【题型】解答题　【知识点】平面几何　【难度】easy
如图，在 $5 \times 6$ 的网格中，$\triangle ABC$ 的三个顶点均在格点上，请按要求在方格纸上画格点三角形（各顶点都在格点上）。

(1) 在图1中画出 $\triangle BEF$，使它由 $\triangle ABC$ 绕着点 $B$ 旋转得到；

(2) 在图2中找到格点 $M, N$，使得 $\triangle BMN$ 与 $\triangle ABC$ 相似，且相似比为 $\sqrt{2}:1$。
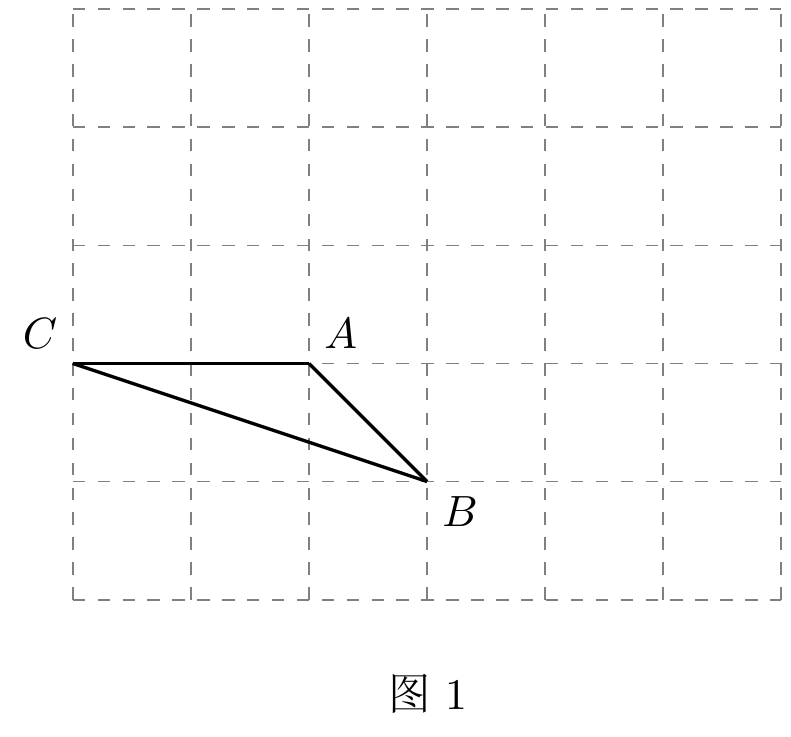
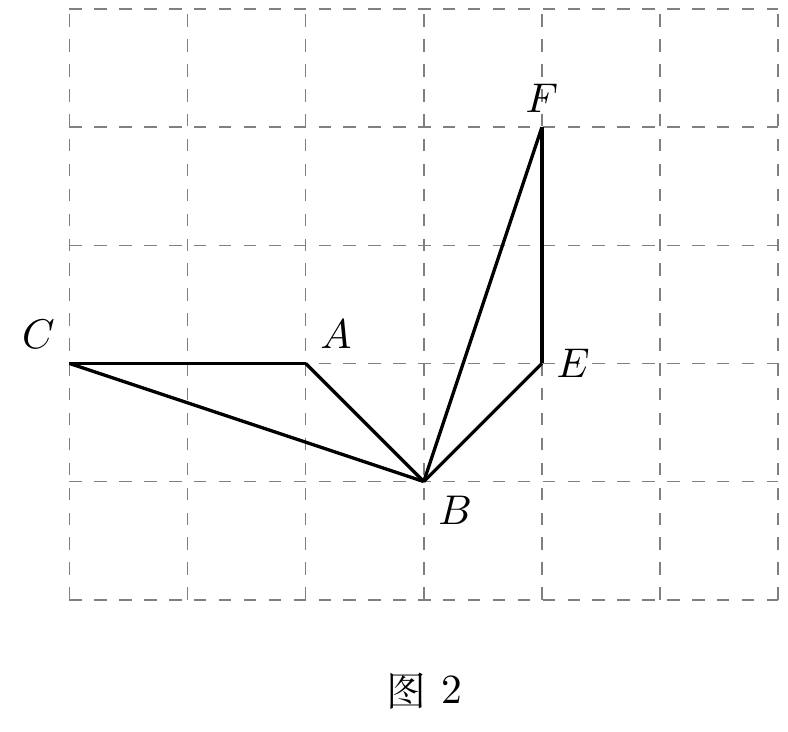
【解答】
解：
(1) 解：如图，$\triangle BEF$ 即为所作：

(2) 解：如图，$\triangle BMN$ 即为所作：

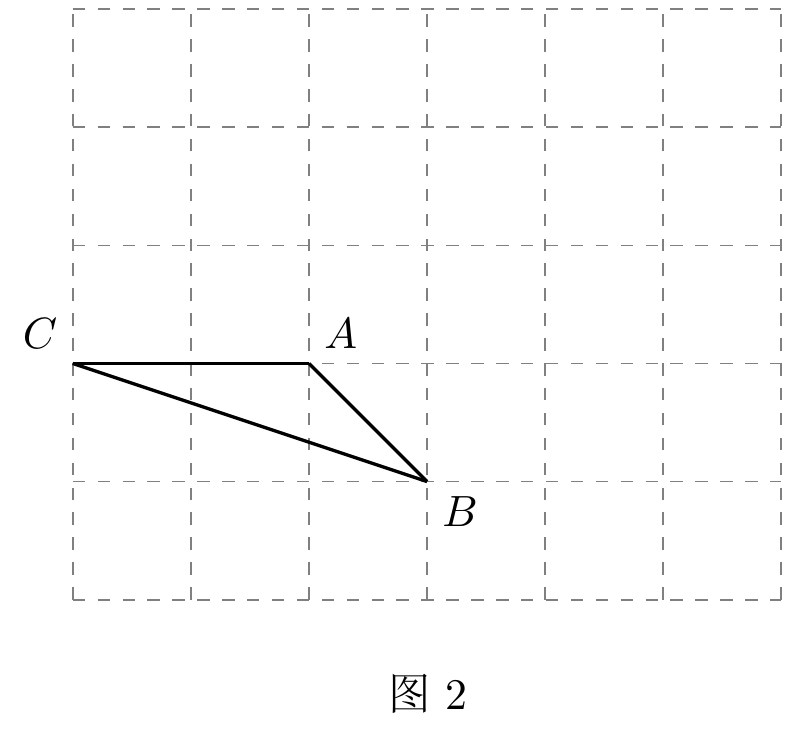
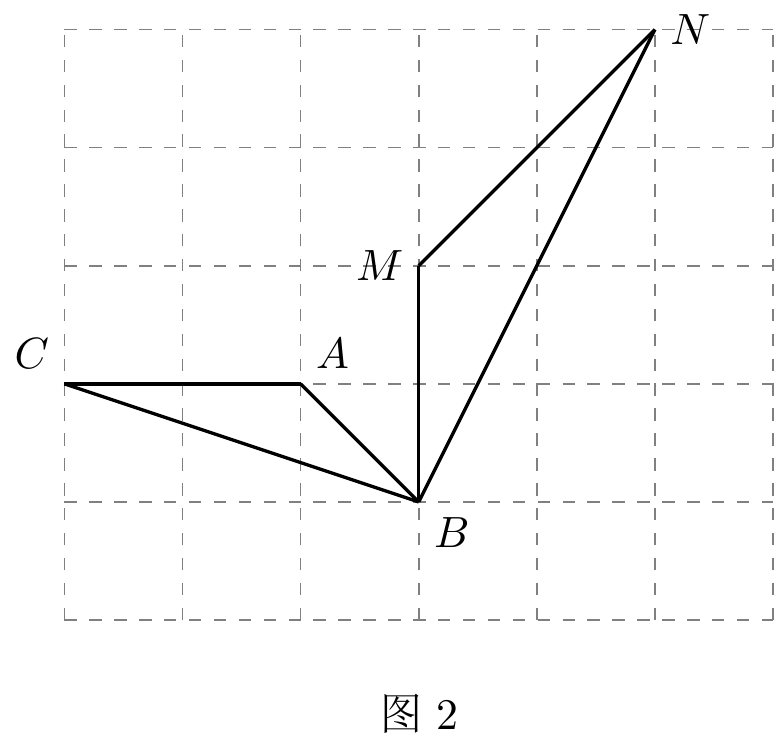